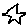
Label: star